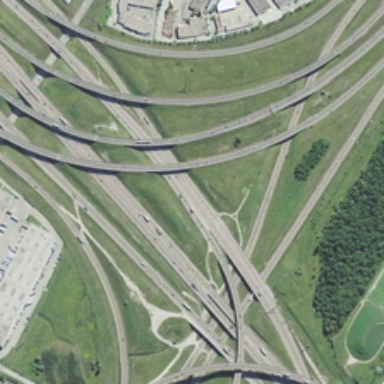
Many long viaducts were laid over the land .